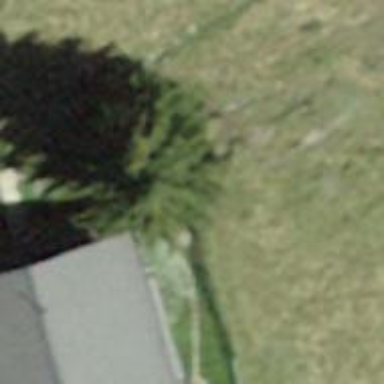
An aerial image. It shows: Needle-leaved tree serving as landmark.